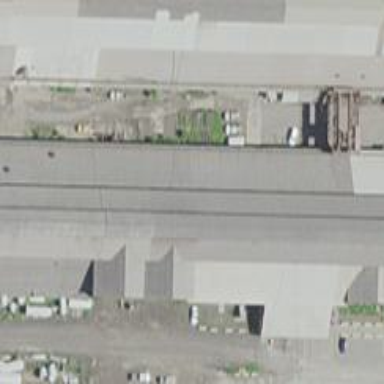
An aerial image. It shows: Industrial building used for industrial purposes.